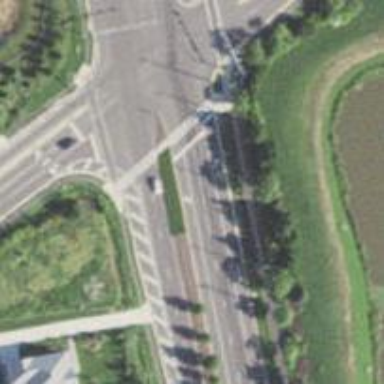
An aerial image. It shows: Footway with asphalt surface and zebra crossing.